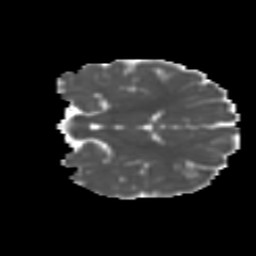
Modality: MD
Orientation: coronal
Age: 9
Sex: male
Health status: ill
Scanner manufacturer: ge
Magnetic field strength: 3 T
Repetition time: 6.752 s
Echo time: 0.079 s